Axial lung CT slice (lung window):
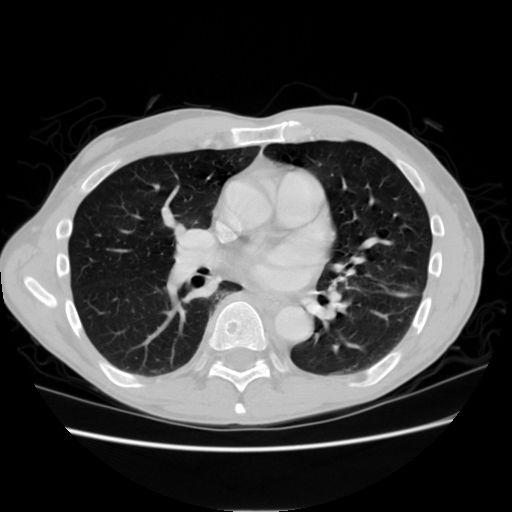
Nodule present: no